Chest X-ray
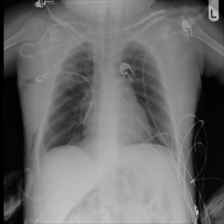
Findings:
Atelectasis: negative
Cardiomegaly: negative
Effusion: negative
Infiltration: negative
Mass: negative
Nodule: negative
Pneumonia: negative
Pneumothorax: negative
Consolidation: negative
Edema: negative
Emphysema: positive
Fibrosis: negative
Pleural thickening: negative
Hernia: negative